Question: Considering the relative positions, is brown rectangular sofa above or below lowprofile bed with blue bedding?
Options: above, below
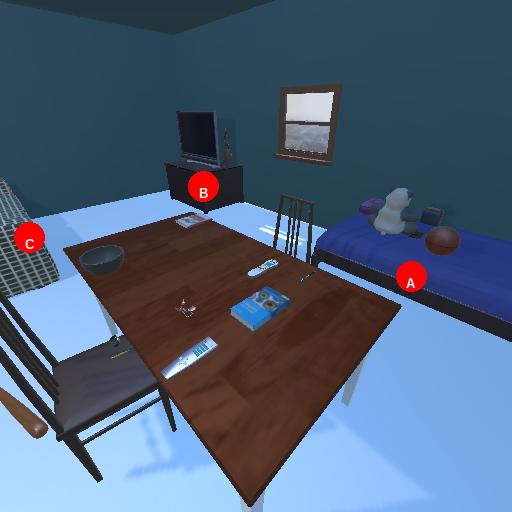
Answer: above